Question: I have a number of tabs and one is a search tab. When the search button is pressed a new tab is displayed with the results of the search. When the new tab is displayed there is a number of whitespace lines then the data table of results.
With the help of firebug I have determined that the whitespace seems to be the other tabs.
Also, after the results come up if I go to a different tab then back to the results tab the whitespace is not rendered. Thought the dynamic tag would take care of this.
This does not occur on other tabs in my project when the activeIndex is NOT used.

'''
<p:tabView id="tabs" activeIndex="#{bean.activeTab}" dynamic="true" cache="false">
<p:tab id="data" title="Data">
<h:form> ... </h:form>
</p:tab>
<p:tab id="search" title="Search">
<h:form>
...
<p:commandButton value="Search" action="#{bean.doWork}" update="tabs,growlForm:growlMesg">
<f:setPropertyActionListener target="#{bean.activeTab}" value="2" />
</p:commandButton>
</h:form>
</p:tab>
<p:tab id="results" title="Results" rendered="bean.showResults">
<h:form> ... </h:form>
</p:tab>
</p:tabView>
'''
Any thoughts would be helpful.
Cheers,
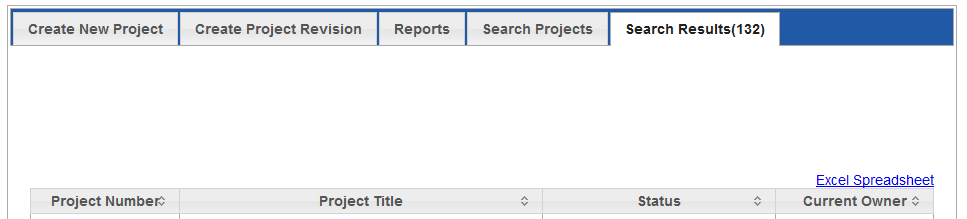
Answer: It was a CSS issue. The project was just upgraded from PrimeFaces 2.2.1 to 3.0.1.
There were jQuery UI Theming CSS tags for the TabView which was altering the behavior due to re-implementation of the widget in the new version.
The upgrade to the TabView in question.
> Reimplemented as a native PrimeFaces widget instead of using jQuery
UI's tabs widget. Reference: <URL>
So all I had to do is remove all the jQuery UI Tabs theming tabs in the CSS and everything worked like a charm.